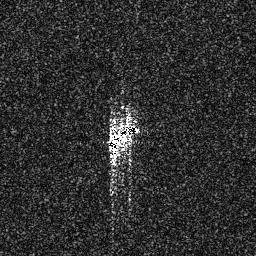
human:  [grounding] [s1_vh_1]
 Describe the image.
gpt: In the satellite image, there is  <ref>1 medium ship </ref> <box>[[40, 46, 54, 60, 0]]</box> located at center.